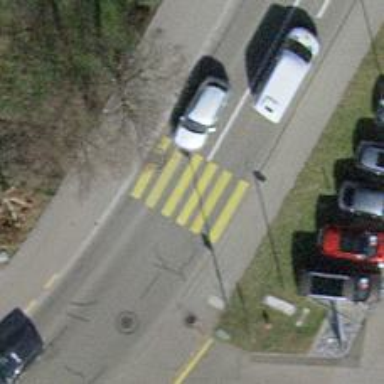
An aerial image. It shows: Marked crossing on asphalt footway.